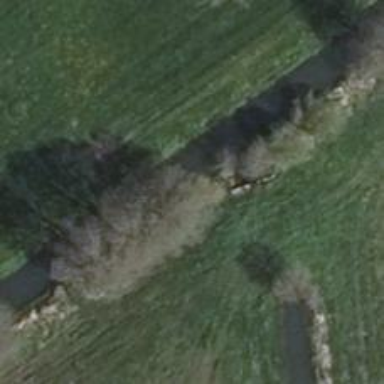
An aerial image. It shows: Row of deciduous broadleaved trees.